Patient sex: M
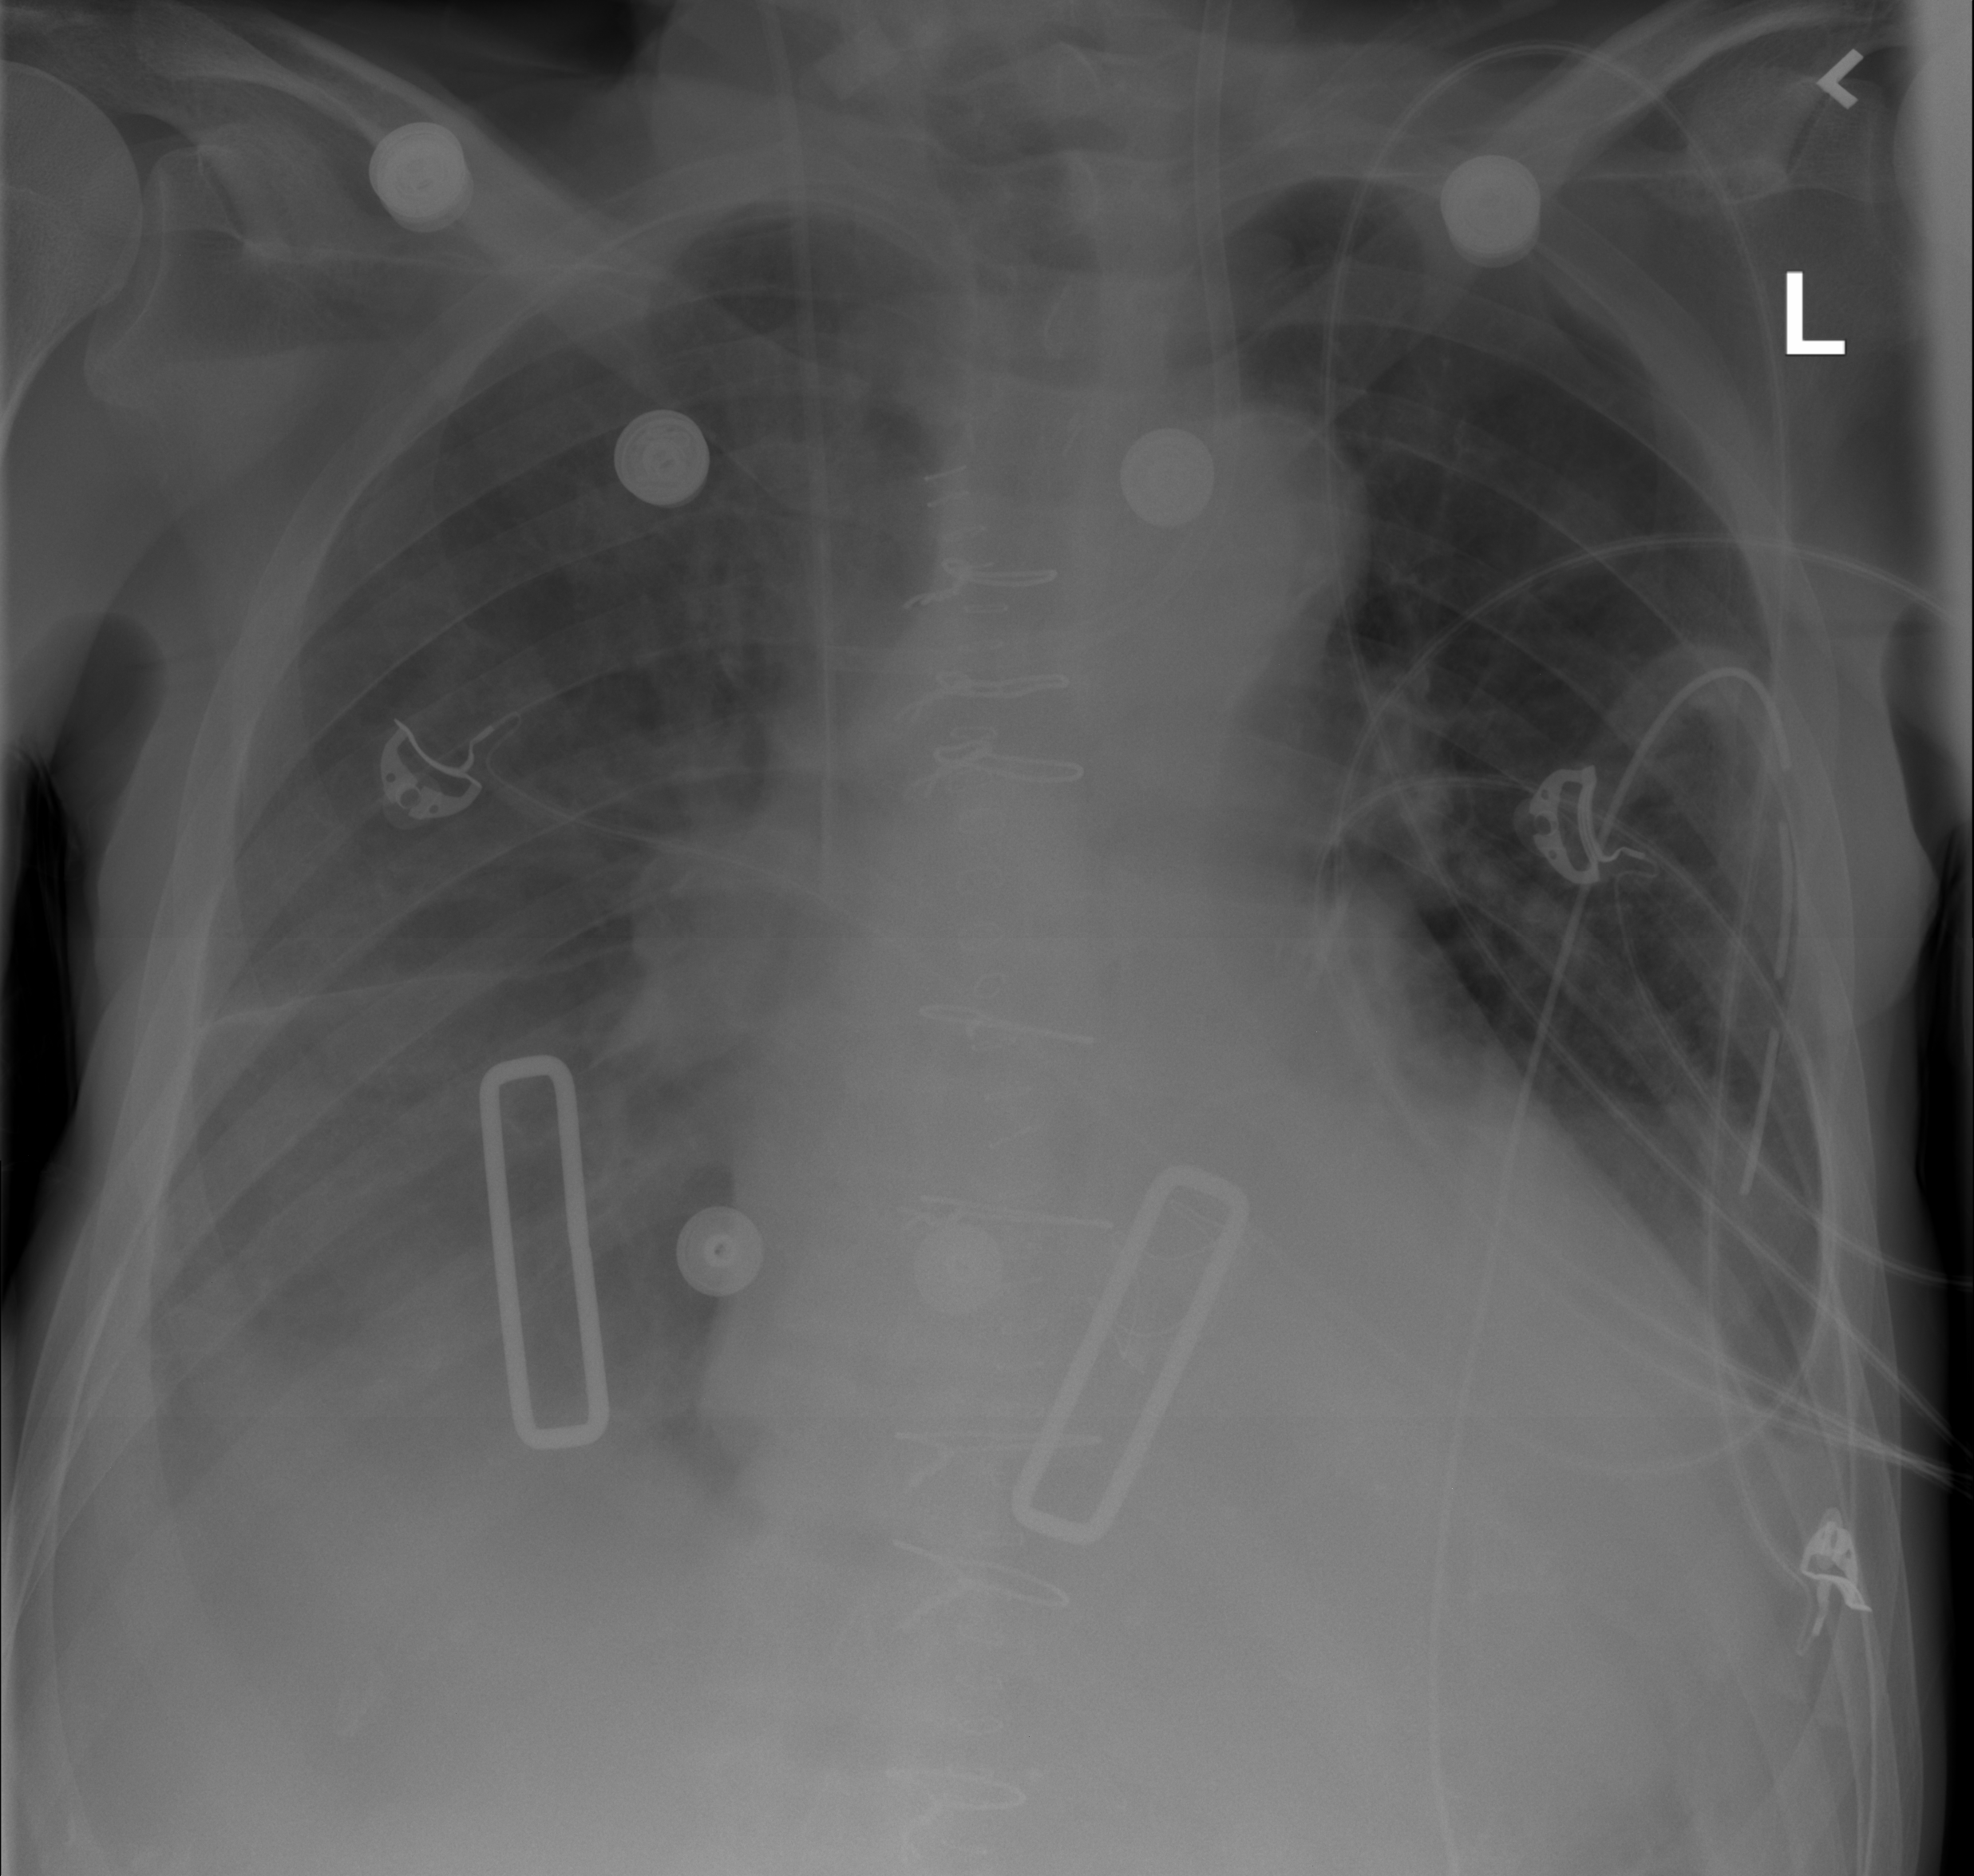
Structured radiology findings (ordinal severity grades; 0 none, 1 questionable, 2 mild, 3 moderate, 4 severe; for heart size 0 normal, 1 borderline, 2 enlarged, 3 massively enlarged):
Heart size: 2
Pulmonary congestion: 2
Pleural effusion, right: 2
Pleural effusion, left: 2
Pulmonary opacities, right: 0
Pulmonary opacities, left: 0
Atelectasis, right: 2
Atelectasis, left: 2